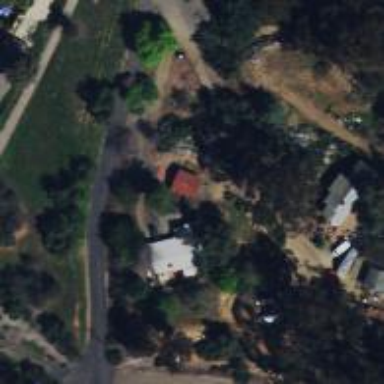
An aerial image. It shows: Driveway.